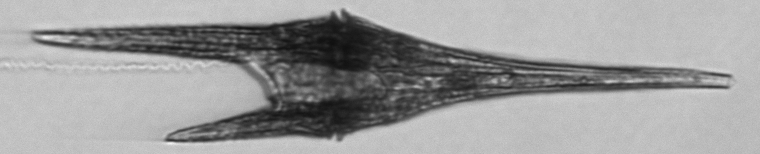
Label: Tripos_furca